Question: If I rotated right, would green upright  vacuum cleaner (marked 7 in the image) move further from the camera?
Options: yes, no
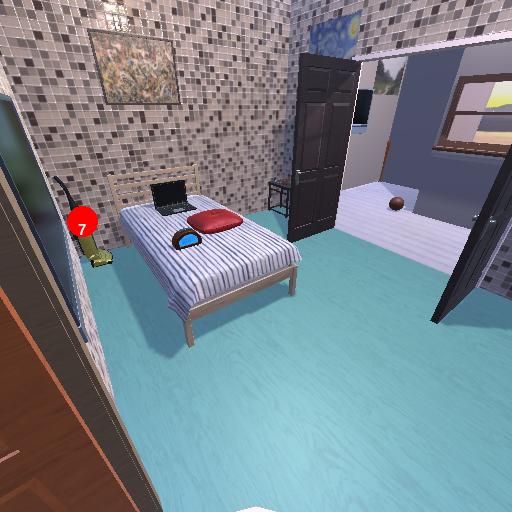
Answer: yes